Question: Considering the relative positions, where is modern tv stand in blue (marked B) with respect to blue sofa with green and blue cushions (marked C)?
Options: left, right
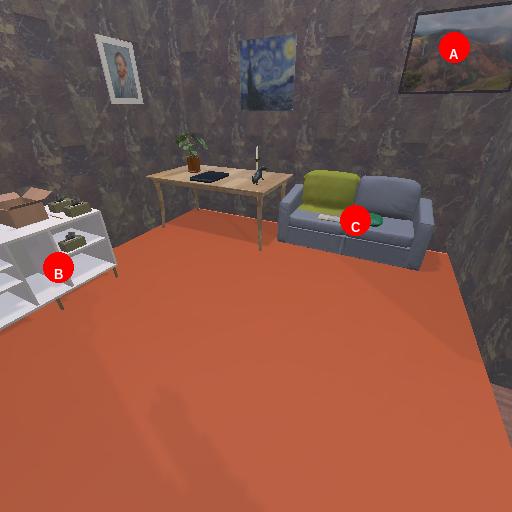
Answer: left